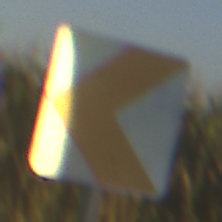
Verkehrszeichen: RichtungstafelnInKurvenKleinRechts
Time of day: SunriseSunset
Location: Outdoor (RoadRail)
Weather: Clear
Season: NotSpecified
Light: Natural